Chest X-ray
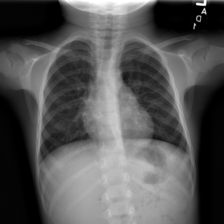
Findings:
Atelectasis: negative
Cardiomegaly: negative
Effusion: negative
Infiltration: negative
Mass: negative
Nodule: negative
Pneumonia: negative
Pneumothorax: negative
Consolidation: negative
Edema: negative
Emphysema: negative
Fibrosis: negative
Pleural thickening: negative
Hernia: negative